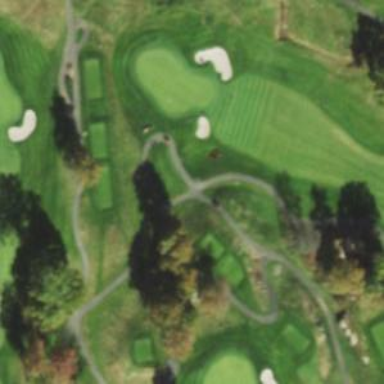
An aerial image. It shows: Path used for both walking and golf.